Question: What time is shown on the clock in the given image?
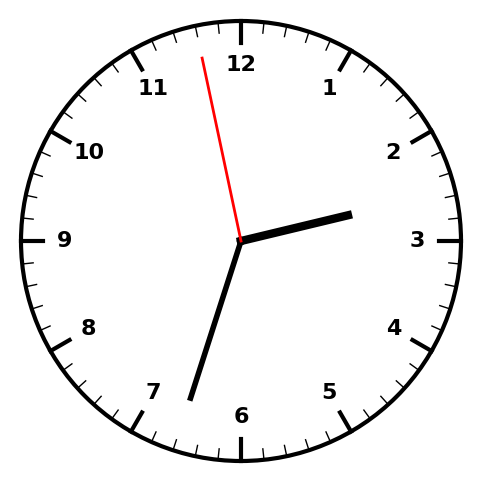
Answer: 02:32:58